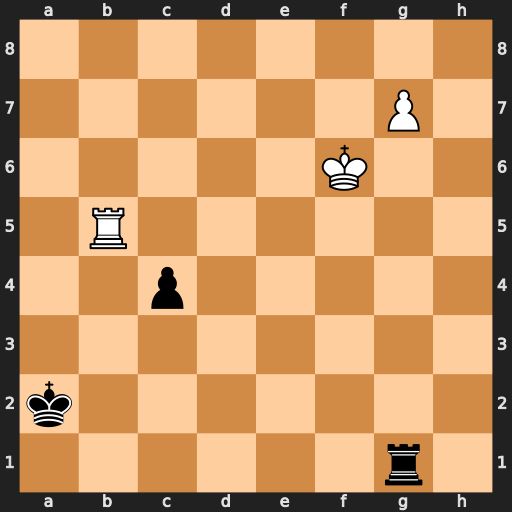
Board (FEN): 8/6P1/5K2/1R6/2p5/8/k7/6r1
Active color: w
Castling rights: -
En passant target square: -
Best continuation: Rg5 Rxg5 Kxg5 c3 g8=Q+